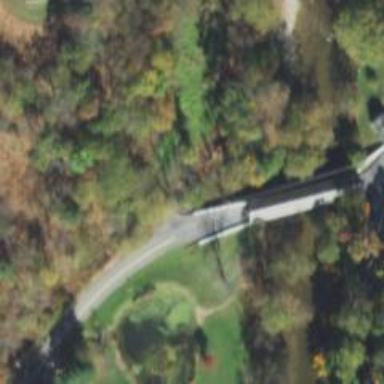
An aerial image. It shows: Covered bridge on residential road.